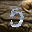
Label: 5